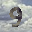
Label: 9